Here is the envelope spectrum of one vibration snapshot from a rolling-element bearing, with each characteristic fault-frequency family marked on the frequency axis. Classify the bearing condition as one of: normal, inner_race, outer_race, ball.
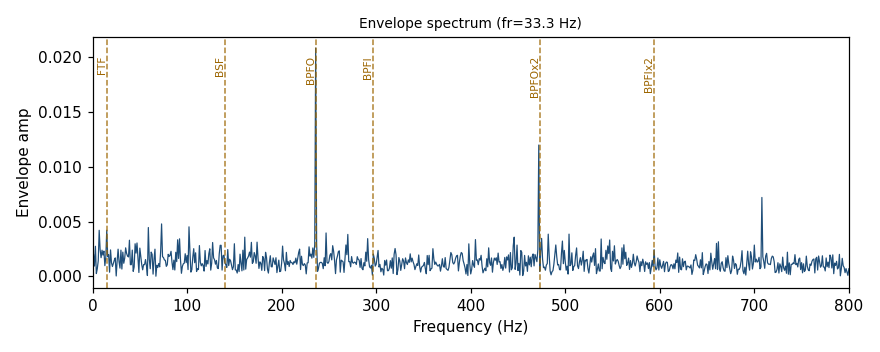
Answer: outer_race